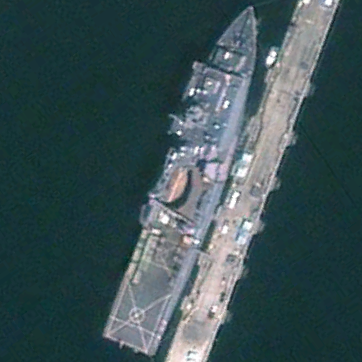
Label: combat